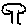
Label: tree